Question: I have read some posts, but I still find it difficult to solve this. My problem is that my action only reads some of the values from the binded list. This is how I send the list to the view:
'''
public ActionResult RegisterSurvey()
{
RegisterSurveyModel model = new RegisterSurveyModel();
var questions = new List<QuestionModel>();
var survey = EFSurvey.Survey.FirstOrDefault();
survey.QuestionSurvey
.Where(x => x.AuditingDeleted == false)
.Where(x => x.Active == true).ToList().ForEach((item) =>
{
var questionModel = new QuestionModel();
ModelCopier.CopyModel(item, questionModel);
questionModel.Answer = string.Empty;
questions.Add(questionModel);
});
model.Questions = questions;
return View(model);
}
'''
This is my model:
'''
public class RegisterSurveyModel
{
public List<QuestionModel> Questions { get; set; }
}
public class QuestionModel
{
public int QuestionSurveyID { get; set; }
public string Question { get; set; }
public string Answer { get; set; }
public bool Suggestion { get; set; }
}
'''
This is my view:
'''
<div class="SiteSurveyContainer">
@using (Html.BeginForm())
{
<div class="SurveyUp">
@for (int i = 0; i < Model.Questions.Count(); i++)
{
if (!Model.Questions[i].Suggestion)
{
<p>@Model.Questions[i].Question</p>
@Html.HiddenFor(x => Model.Questions[i].QuestionSurveyID);
@Html.TextBoxFor(x => Model.Questions[i].Answer, new { @class = "surveyBox" });
}
}
</div>
<div class="SurveyBottom">
<div class="line">
</div>
<p>
Suggestions</p>
@for (int i = 0; i < Model.Questions.Where(x => x.Suggestion == true).Count(); i++)
{
@Html.HiddenFor(x => Model.Questions[i].QuestionSurveyID);
@Html.TextAreaFor(x => Model.Questions[i].Answer, new { @class = "surveyTextArea" })
}
</div>
<div class="surveyBottomButton">
<input type="submit" value="Submit Results" />
</div>
}
'''
So far so good. Anyway, when I answer all of the survey questions, I only get the first 4 answers... Weird. Anyone knows why is that happening?

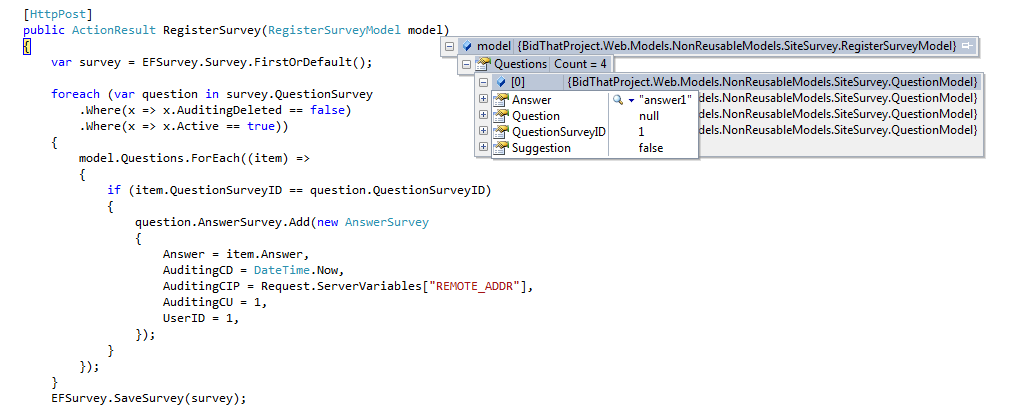
Answer: You have multiple input controls with within the same form with the same name.
Suggested questions are a sub set of all questions, so they are being repeated twice on the same form. That will throw off the ModelBinder, so your receiving action is probably only seeing the questions that have not been repeated.